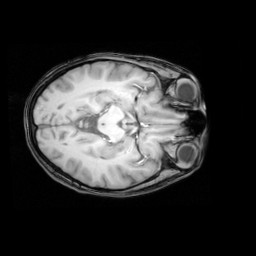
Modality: T1w
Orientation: axial
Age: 25
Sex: female
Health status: healthy
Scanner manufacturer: philips
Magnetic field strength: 3 T
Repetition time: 0.012 s
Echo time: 0.0037 s